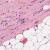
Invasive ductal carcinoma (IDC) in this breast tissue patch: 0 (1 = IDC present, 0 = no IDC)